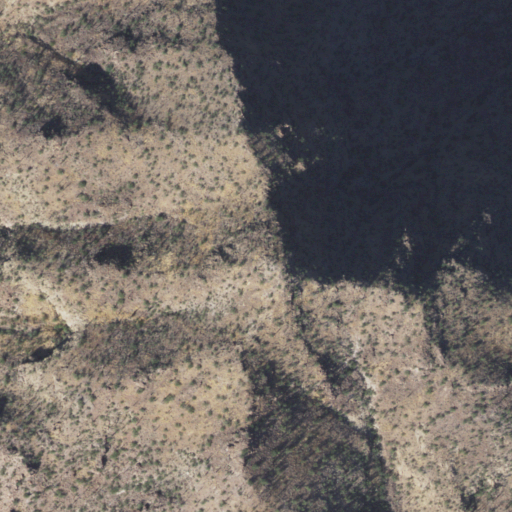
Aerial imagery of mountain in Arizona named Pan Quemado containing only shrub